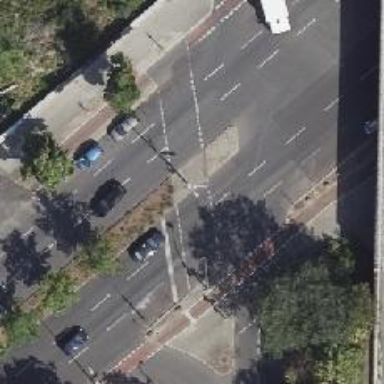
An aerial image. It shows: Traffic island located on footway.